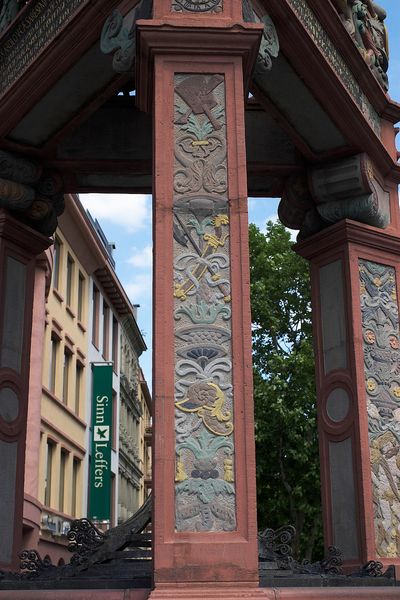
Titel: Mainzer Marktbrunnen
Künstler: Erzbischof Albrecht von Brandenburg
Standort: Mainz, Marktplatz (EU - D - RP)
Schlagwörter: baum, blätter, himmel, weiß, wolken, dreieck, gelb, grün, stadt, braun, bunt, fenster, grau, pfeiler, säule, säulen, dach, rot, ornament, häuser, gold, rosa, brunnen, kreis, rund, relief, farbig, schrift, bogen, fassade, fahne, banner, detail, ornamente, durchgang, foto, eingang, schild, schwert, helm, zunft, wappen, axt, tempel, pavillon, pavillion, sinn, werkzeuge, sinn leffers, footgrafie, leffers